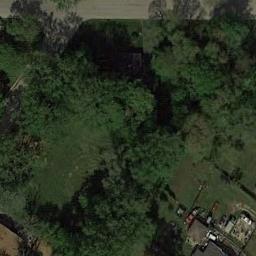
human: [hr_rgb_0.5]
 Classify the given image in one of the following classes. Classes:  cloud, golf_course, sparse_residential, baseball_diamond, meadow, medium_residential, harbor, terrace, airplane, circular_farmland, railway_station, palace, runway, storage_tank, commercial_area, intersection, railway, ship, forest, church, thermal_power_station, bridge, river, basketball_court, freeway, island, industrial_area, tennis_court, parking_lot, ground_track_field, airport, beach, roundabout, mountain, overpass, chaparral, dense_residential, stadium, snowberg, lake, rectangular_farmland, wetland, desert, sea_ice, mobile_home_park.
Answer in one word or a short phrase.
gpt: forest